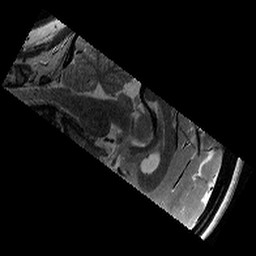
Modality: T2w
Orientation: sagittal
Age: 12
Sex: female
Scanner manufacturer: siemens
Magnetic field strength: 3 T
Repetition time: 9.23 s
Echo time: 0.067 s